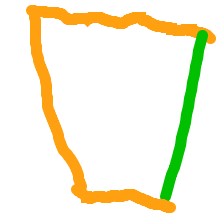
Shape: trapezoid